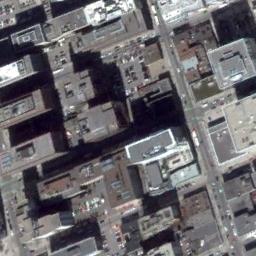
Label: commercial_area